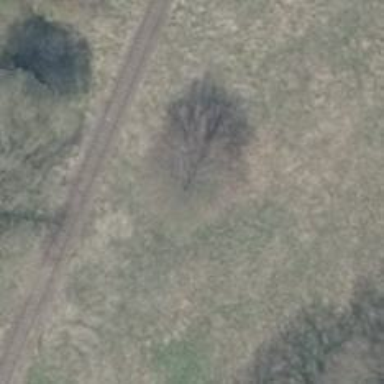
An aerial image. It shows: Deciduous tree with broadleaved leaves.